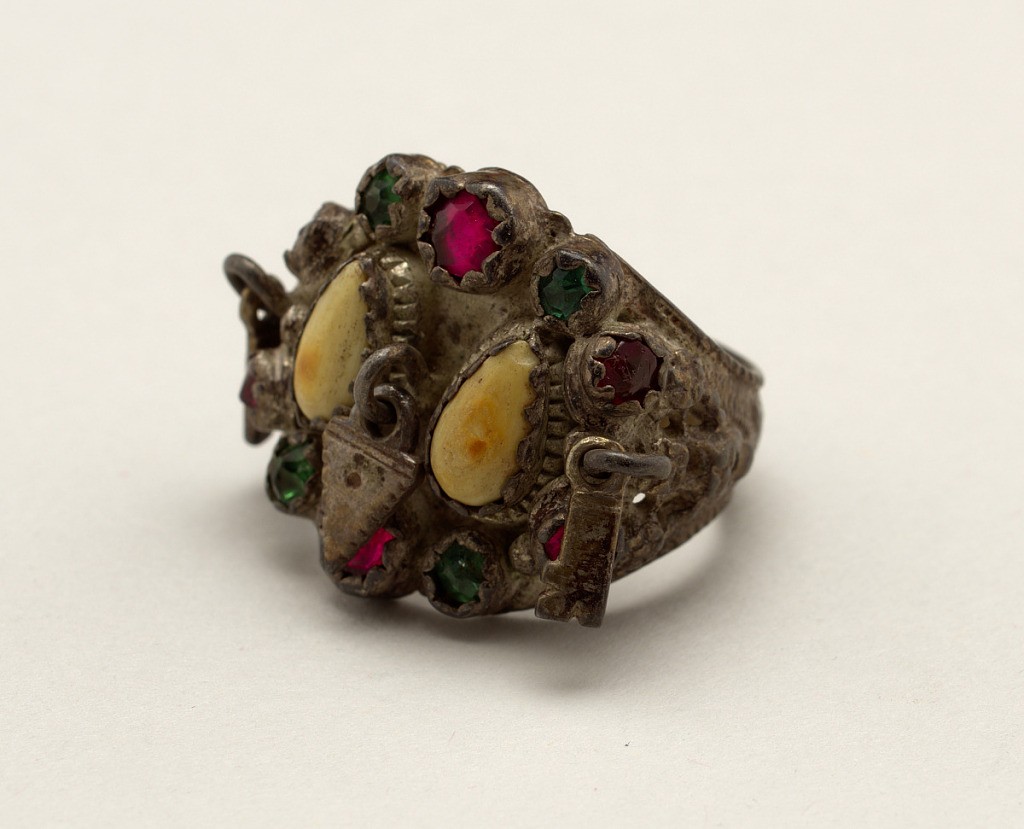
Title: Ring
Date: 19th century
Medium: Silver, paste stones, two human teeth
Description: Silver ring said to be a memorial to a child. In a silver setting are two teeth surrounded by a ring of green and red paste jewels; one heart-shaped piece and two pieces in design of keys are attached to small rings on the ornament.